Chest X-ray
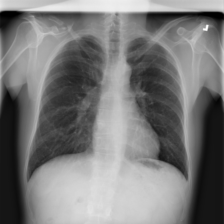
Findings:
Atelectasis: negative
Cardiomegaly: negative
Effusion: negative
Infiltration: negative
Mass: negative
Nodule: negative
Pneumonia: negative
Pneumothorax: negative
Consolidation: negative
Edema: negative
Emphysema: negative
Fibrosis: negative
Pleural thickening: negative
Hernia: negative